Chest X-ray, AP view. Patient: 14 years old, sex M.
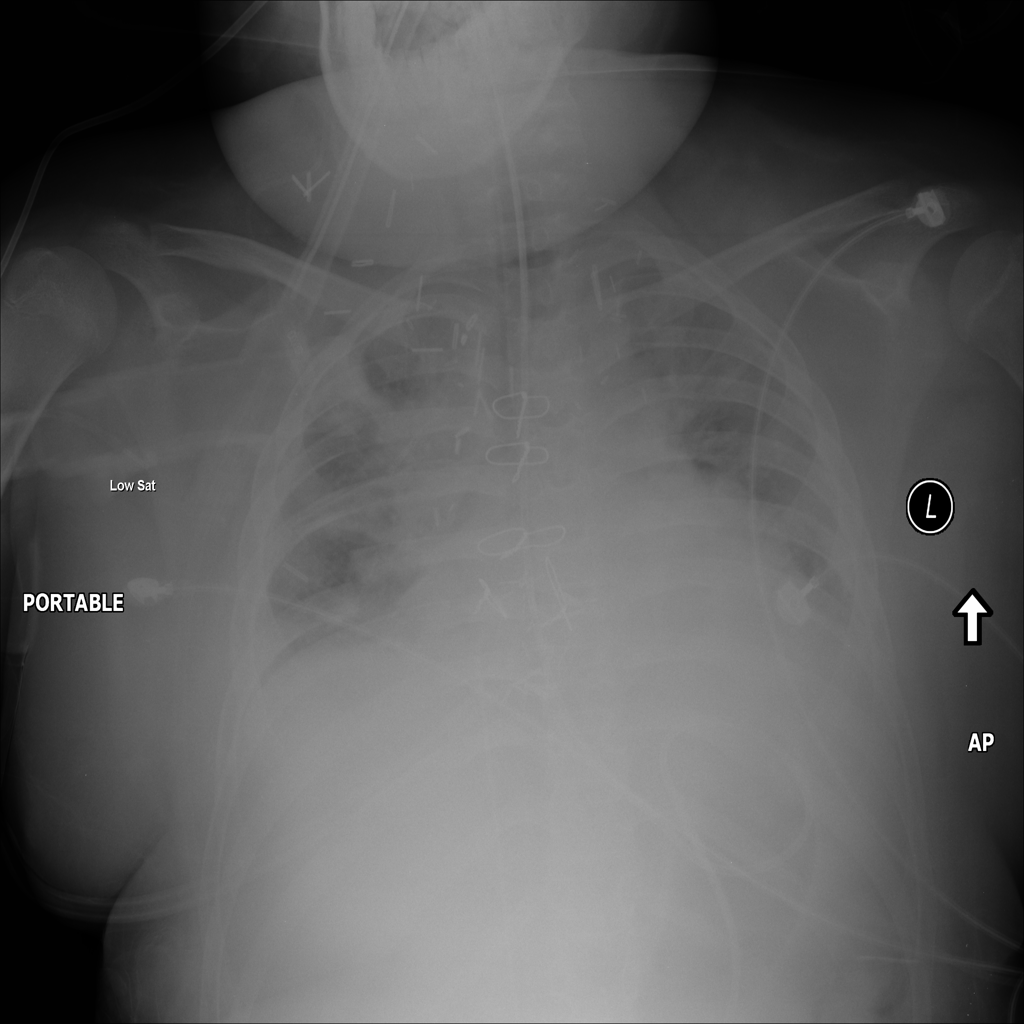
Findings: Infiltration